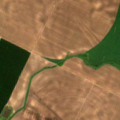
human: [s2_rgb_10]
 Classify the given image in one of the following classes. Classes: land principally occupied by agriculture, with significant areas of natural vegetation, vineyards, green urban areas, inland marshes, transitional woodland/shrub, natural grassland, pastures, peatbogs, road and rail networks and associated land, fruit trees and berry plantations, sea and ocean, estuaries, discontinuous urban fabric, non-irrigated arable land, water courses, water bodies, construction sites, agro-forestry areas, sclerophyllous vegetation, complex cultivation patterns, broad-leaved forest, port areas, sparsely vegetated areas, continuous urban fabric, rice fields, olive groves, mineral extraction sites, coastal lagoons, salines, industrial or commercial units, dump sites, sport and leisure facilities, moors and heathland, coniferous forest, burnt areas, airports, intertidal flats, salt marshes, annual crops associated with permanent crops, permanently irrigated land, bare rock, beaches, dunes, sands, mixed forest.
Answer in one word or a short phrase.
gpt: non-irrigated arable land